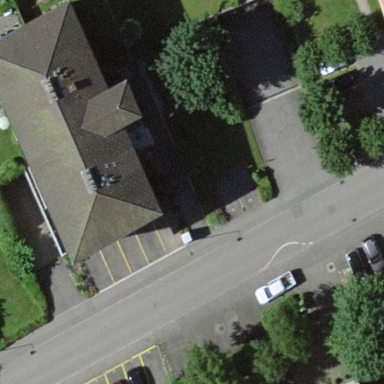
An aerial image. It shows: Image showing building with apartments.